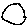
Label: circle